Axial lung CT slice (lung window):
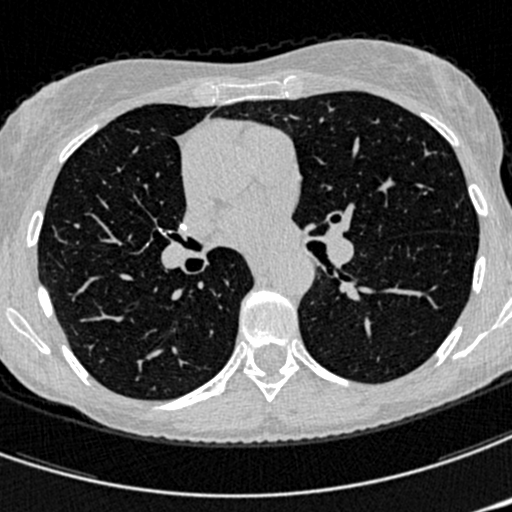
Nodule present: no